Question: I'm having an issue where changing the background drawable of the support ActionBar changes the color of most of the bar but leaves the old color around the text and icons. I've tried changing the color of the support ActionBar and the ToolBar that I used to make it. I've tried many different ways of invalidating the UI elements. I've tired setting the color and text is different orders. I've tried hiding and showing the text. I just can't make it turn to one solid color.

Here's what I have for my ActionBar style:
'''
<style name="LocationBar" parent="ThemeOverlay.AppCompat.ActionBar">
<item name="android:textColorPrimary">@color/text_color_primary_inverse</item>
<item name="android:textColorSecondary">@color/text_color_primary_inverse</item>
<item name="android:background">@color/weather_cool</item>
</style>
'''
This is how I'm adding it to my activity:
'''
<android.support.v7.widget.Toolbar
android:id="@+id/location_bar"
android:layout_width="match_parent"
android:layout_height="?attr/actionBarSize"
android:theme="@style/LocationBar"/>
'''
This in the Java code I set it as the supportActionBar:
'''
_locationBar = (Toolbar)findViewById(R.id.location_bar);
setSupportActionBar(_locationBar);
'''
Then after I fetch the weather I try to adjust the color like this:
'''
ColorDrawable warmDrawable = new ColorDrawable(ContextCompat.getColor(this, R.color.weather_warm));
getSupportActionBar().setBackgroundDrawable(warmDrawable);
'''
Which results in what you see in the picture. Most of the bar changes color but not all of it.
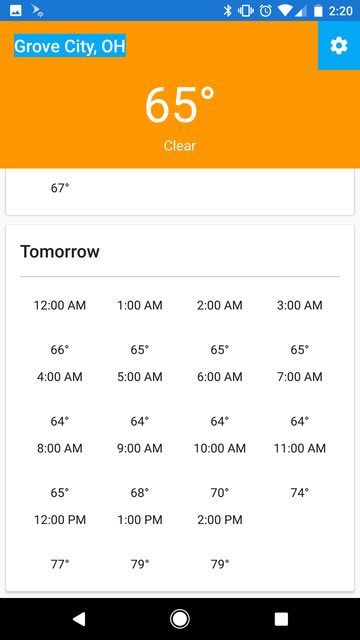
Answer: > ...changing the background drawable of the support ActionBar changes the
color of most of the bar but leaves the old color around the text and
icons...
The reason this is happening is because you're using 'android:theme' instead of 'style'. 'theme' gets applied to every child in your 'Toolbar', in this case including the 'TextView' title background and your settings button background. 'style' is meant to be used at the view level and will only be applied to your 'Toolbar' background.
'''
<android.support.v7.widget.Toolbar
...
android:theme="@style/LocationBar" />
'''
'''
<android.support.v7.widget.Toolbar
...
style="@style/LocationBar" />
'''